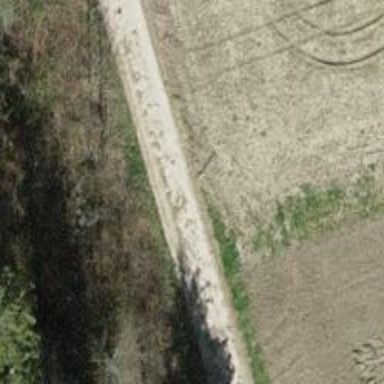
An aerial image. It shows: Concrete track with grade1 tracktype.